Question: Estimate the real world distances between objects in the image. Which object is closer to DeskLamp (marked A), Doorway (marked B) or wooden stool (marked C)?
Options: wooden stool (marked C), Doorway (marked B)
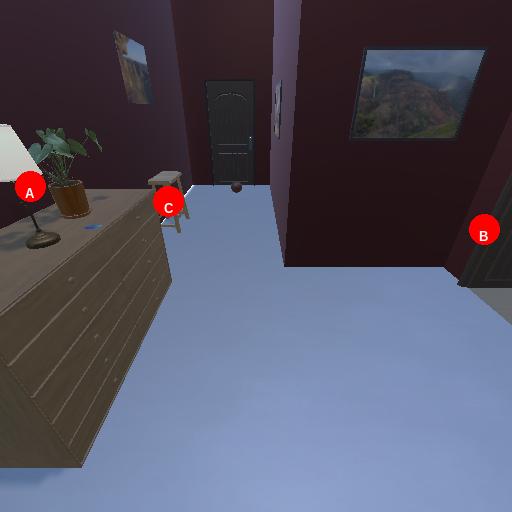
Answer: wooden stool (marked C)